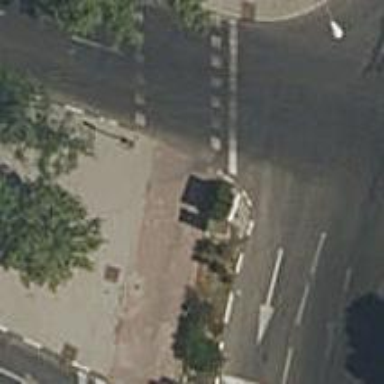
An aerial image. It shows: Kerb barrier.